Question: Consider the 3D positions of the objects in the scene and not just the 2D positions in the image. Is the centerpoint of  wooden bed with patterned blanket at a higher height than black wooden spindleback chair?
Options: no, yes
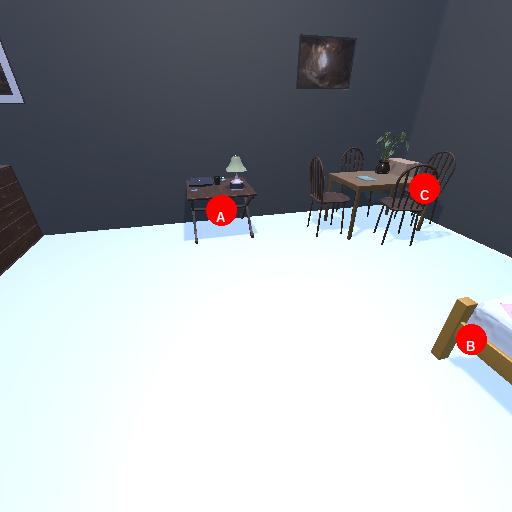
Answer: no